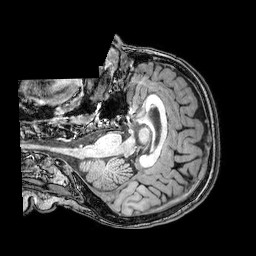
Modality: T1w
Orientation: axial
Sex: female
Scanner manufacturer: philips
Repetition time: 0.008073 s
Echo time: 0.00369 s